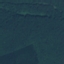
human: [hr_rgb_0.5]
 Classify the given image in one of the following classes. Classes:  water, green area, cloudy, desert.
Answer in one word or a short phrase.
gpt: green area